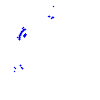
Particle: proton